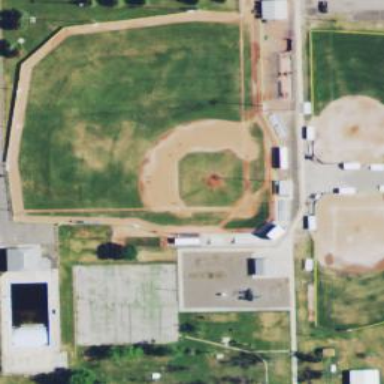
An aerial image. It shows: Baseball pitch for leisure land.